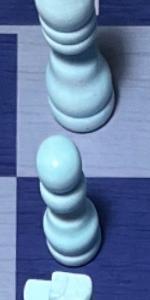
Label: Pawn_White